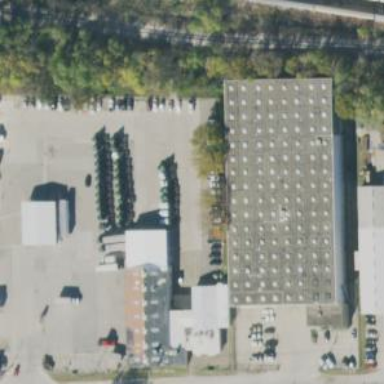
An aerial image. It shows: Commercial building.